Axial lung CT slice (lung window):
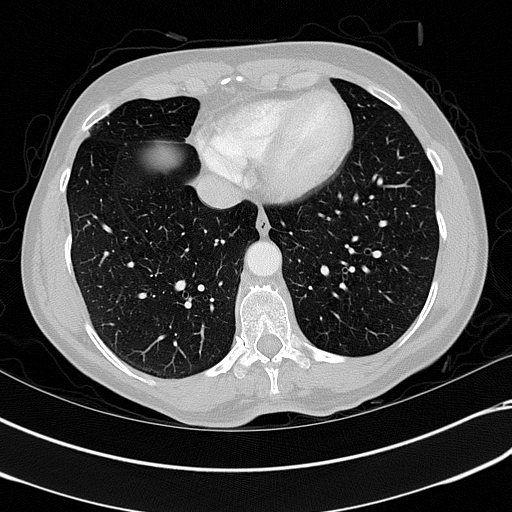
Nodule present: no